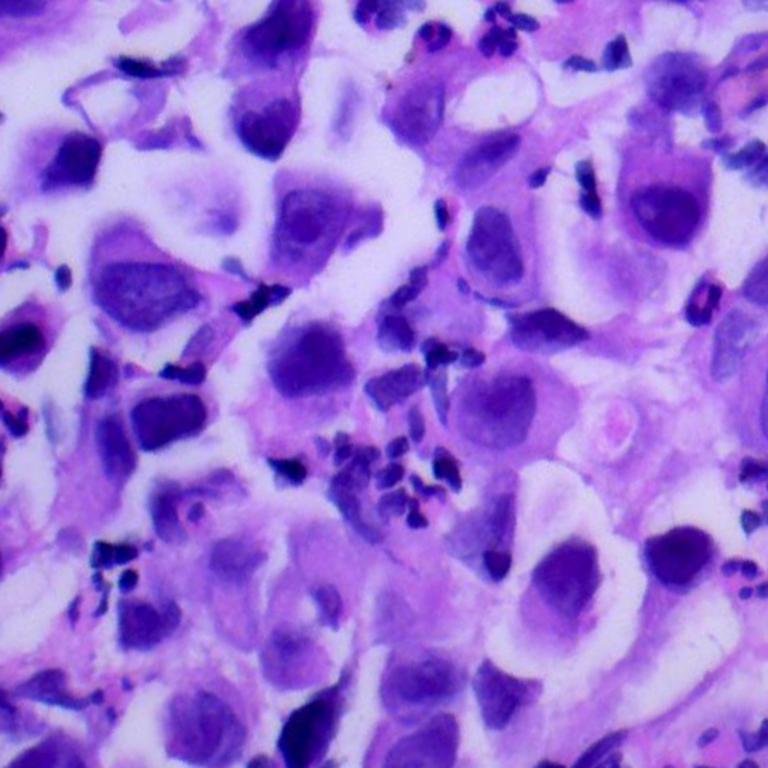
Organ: lung
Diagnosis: adenocarcinomas